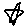
Label: star